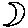
Label: moon